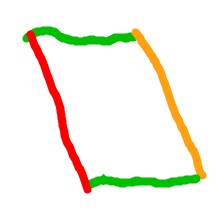
Shape: parallelogram